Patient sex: M
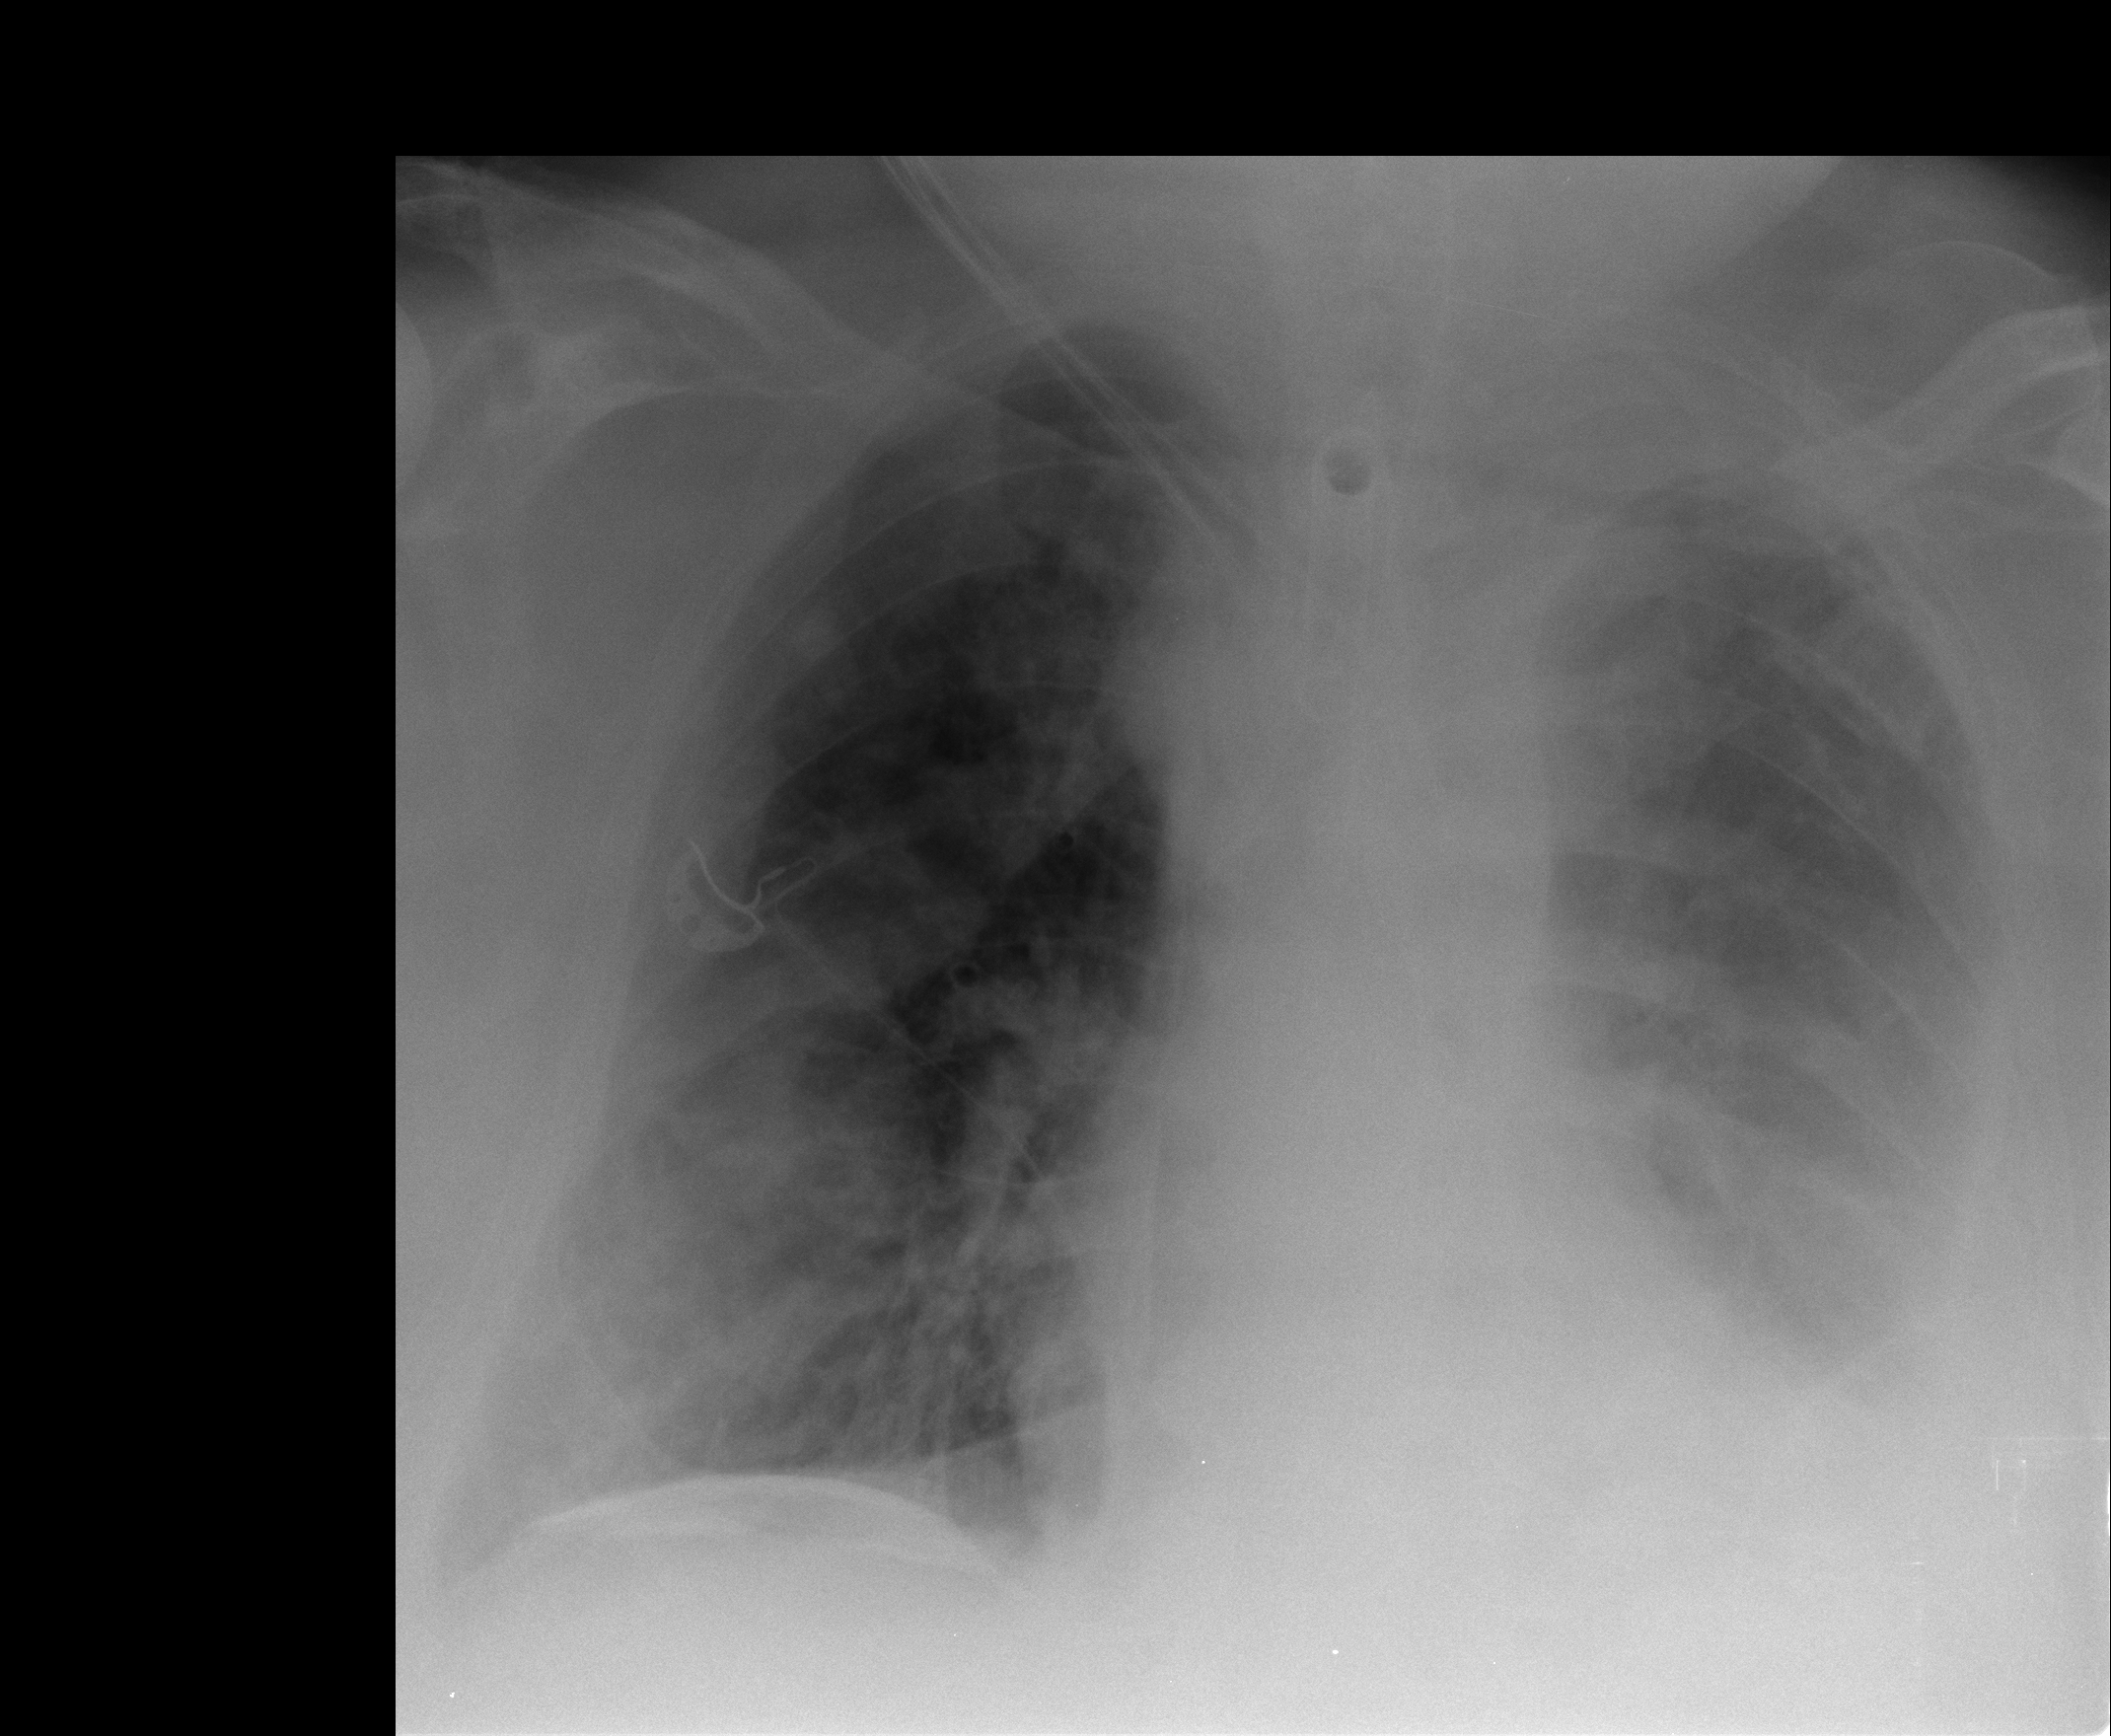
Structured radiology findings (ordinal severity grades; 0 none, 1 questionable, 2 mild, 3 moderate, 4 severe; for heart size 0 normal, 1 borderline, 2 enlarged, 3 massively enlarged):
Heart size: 1
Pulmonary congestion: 2
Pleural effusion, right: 0
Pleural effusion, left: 2
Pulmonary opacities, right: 2
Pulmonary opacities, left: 2
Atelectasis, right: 2
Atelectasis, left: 2